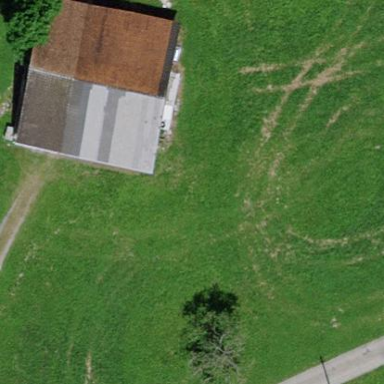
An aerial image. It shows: Farm auxiliary building.